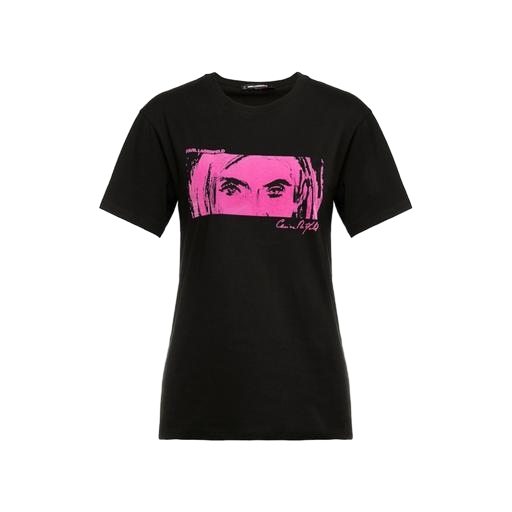
multicolor debbie harry t-shirt, graphic tee, libby t-shirt, white background